Question: My device is Lumia 920, running WP8.1 GDR2, laptop OS Win8.1 Pro. I tried unlocking it through VS2013 developer unlock in TOOLS tab, it returns the error shown below:

It says "unknown error, please try register again." Error code is 0x80004005, does anyone know what to do? Thanks.
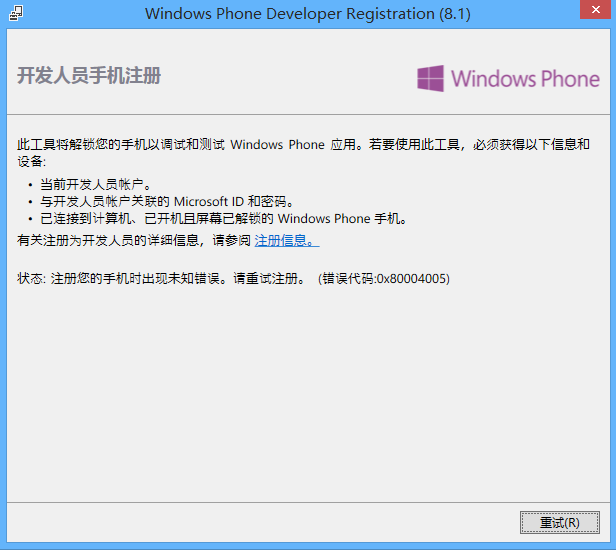
Answer: It turns out to be the non-ASCII characters I had in my device name. I changed it back to English and it worked. Thank you.